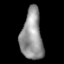
Tissue: lung
Cell type: Others
Senescence score: 0.166
Nuclear area (px): 1061
Mean DAPI intensity: 147.587